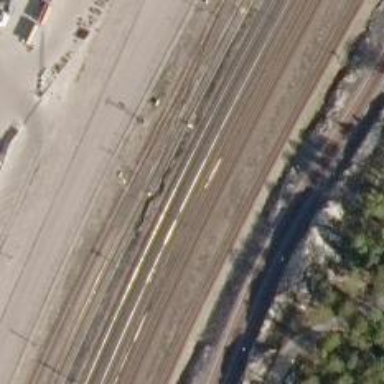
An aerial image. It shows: Continuous rail railway with electrified contact line.